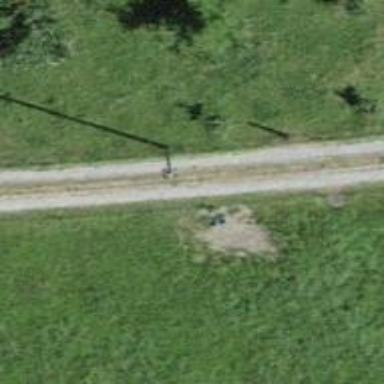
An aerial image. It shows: Minor power line.